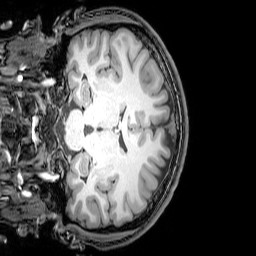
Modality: T1w
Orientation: coronal
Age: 24
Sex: male
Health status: healthy
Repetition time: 0.081 s
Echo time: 0.037 s